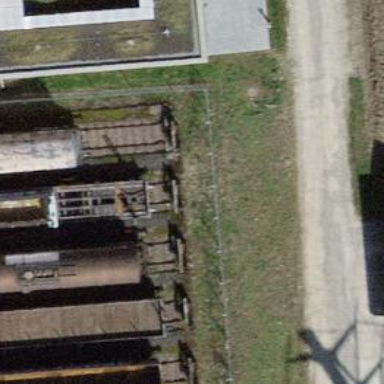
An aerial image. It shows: Single railway spur track.